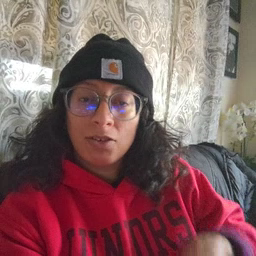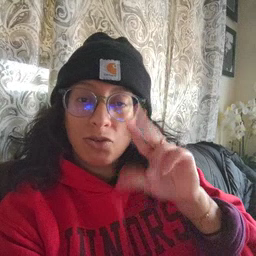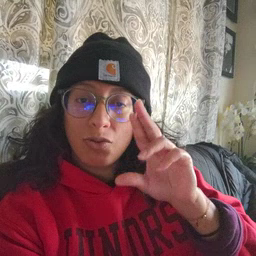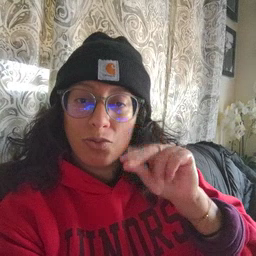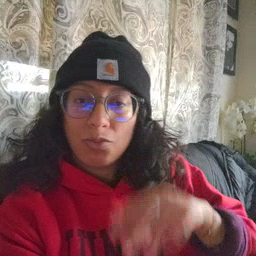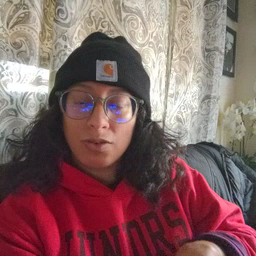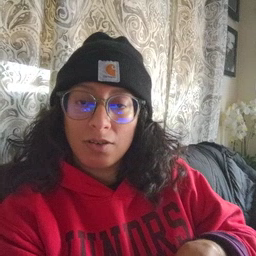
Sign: no